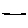
Label: line